Chest X-ray. View position: PA
Patient age: 65
Patient sex: F
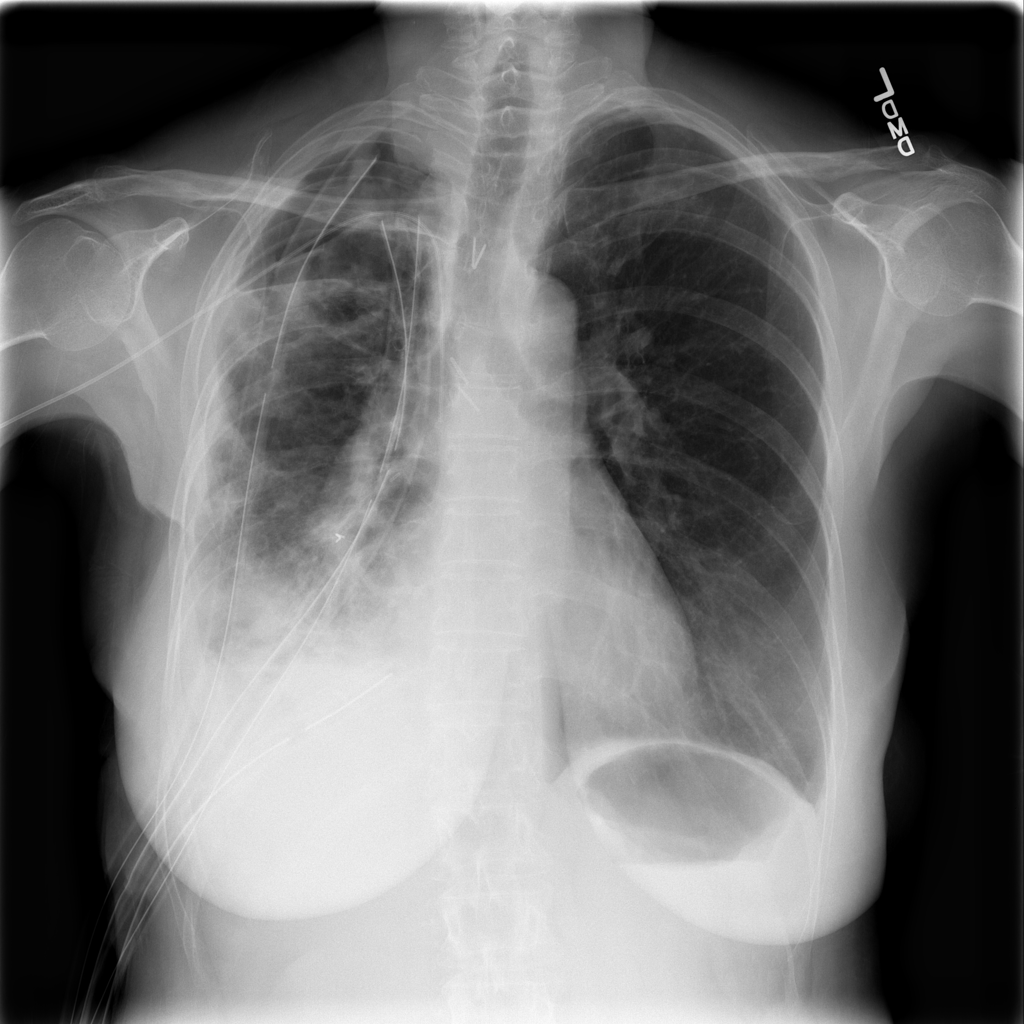
Finding: Pneumothorax